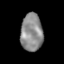
Tissue: lung
Cell type: Epithelial cells
Senescence score: 0.2227
Nuclear area (px): 812
Mean DAPI intensity: 139.038